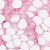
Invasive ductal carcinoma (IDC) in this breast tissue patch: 0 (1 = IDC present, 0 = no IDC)